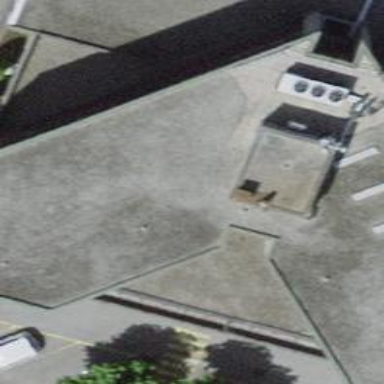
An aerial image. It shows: Commercial building.